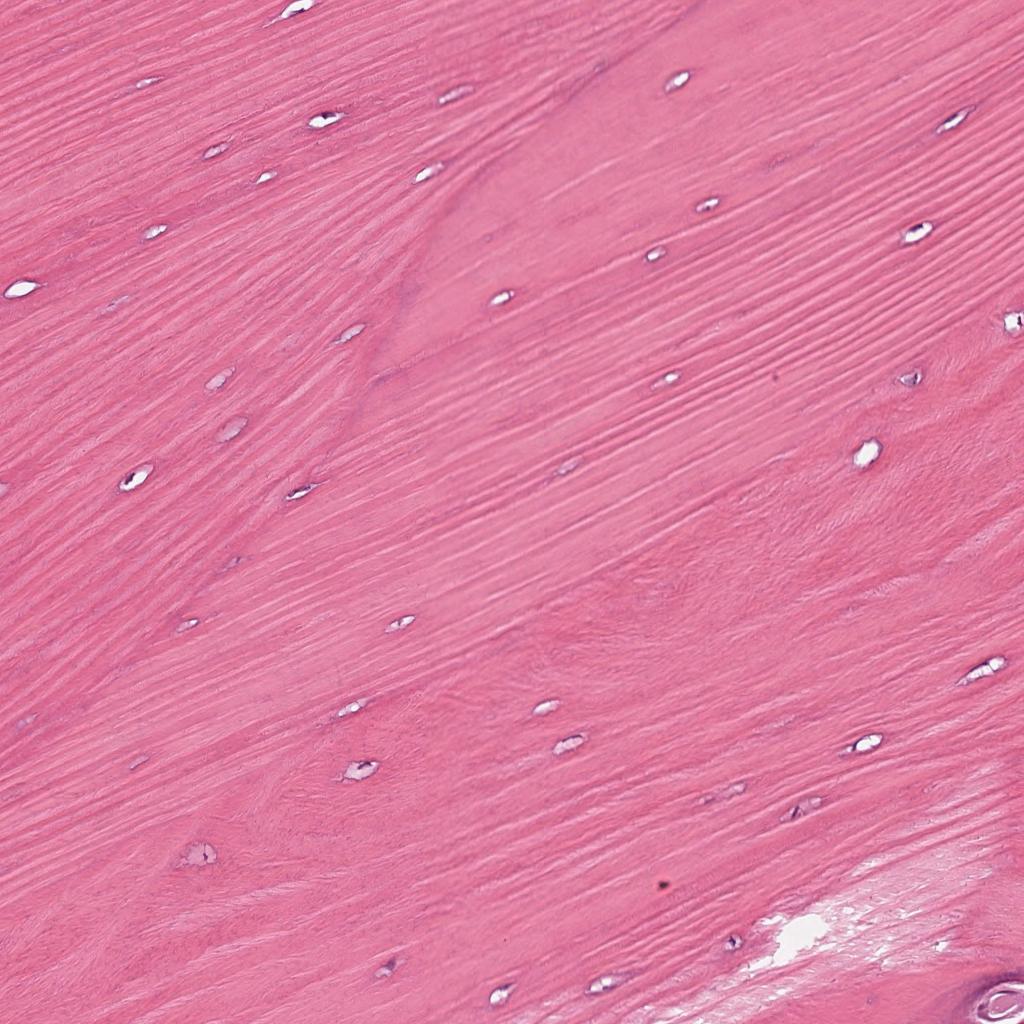
Label: Non-Tumor